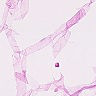
Metastatic tissue present: no